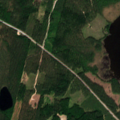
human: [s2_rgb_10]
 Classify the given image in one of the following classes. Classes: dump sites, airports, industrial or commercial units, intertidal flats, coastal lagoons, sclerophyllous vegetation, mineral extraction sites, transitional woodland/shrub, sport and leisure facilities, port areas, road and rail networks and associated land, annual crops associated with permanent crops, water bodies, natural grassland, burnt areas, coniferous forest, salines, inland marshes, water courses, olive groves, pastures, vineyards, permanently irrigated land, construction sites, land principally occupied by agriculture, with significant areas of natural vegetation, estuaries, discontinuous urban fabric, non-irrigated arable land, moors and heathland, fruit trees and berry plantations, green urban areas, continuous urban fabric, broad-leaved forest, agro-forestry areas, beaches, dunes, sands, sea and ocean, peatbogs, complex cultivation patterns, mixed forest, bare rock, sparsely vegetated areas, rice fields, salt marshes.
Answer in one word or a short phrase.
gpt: coniferous forest, water bodies